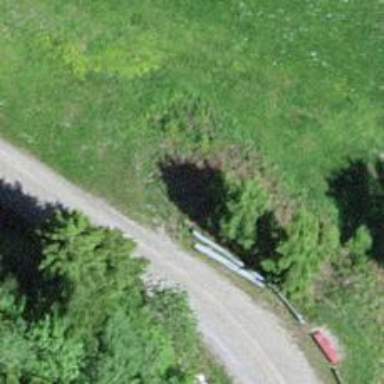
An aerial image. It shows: Red bench.